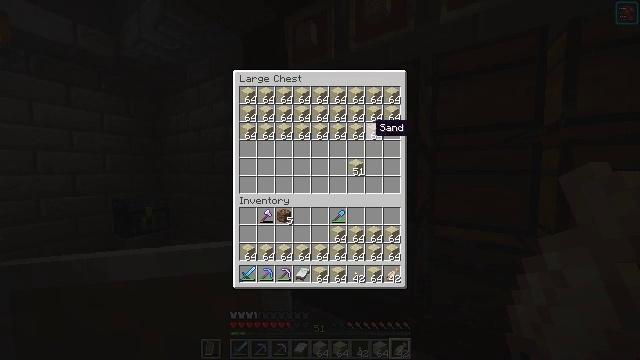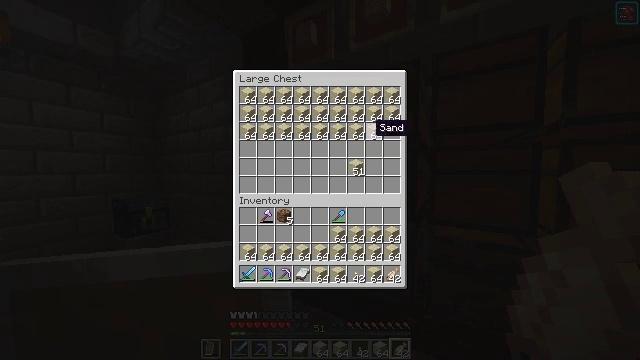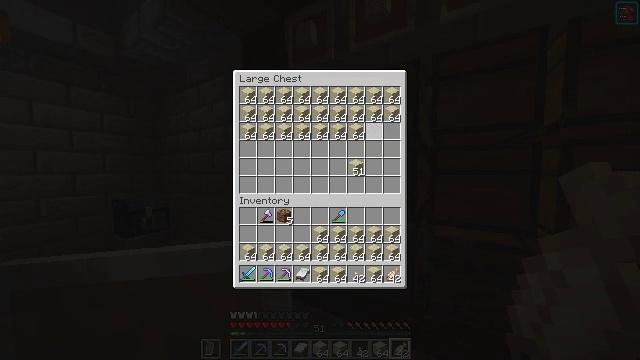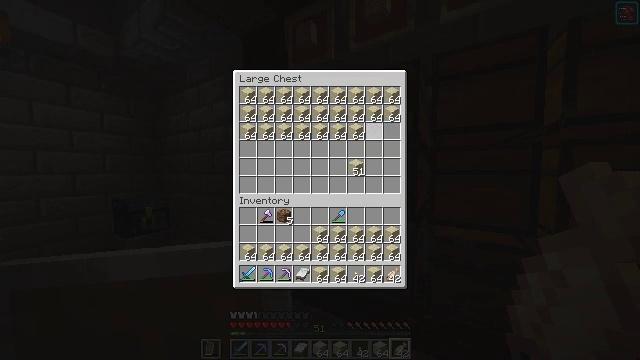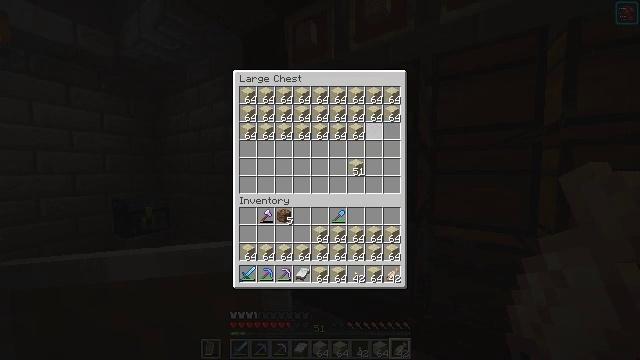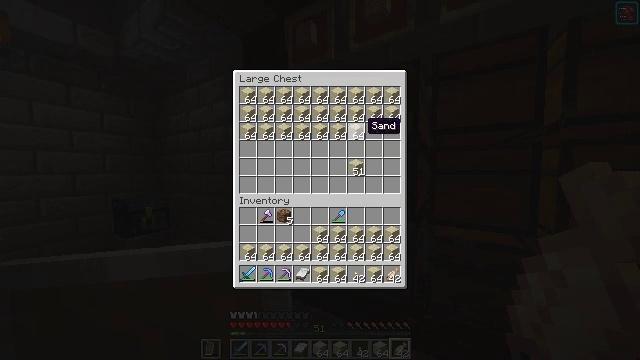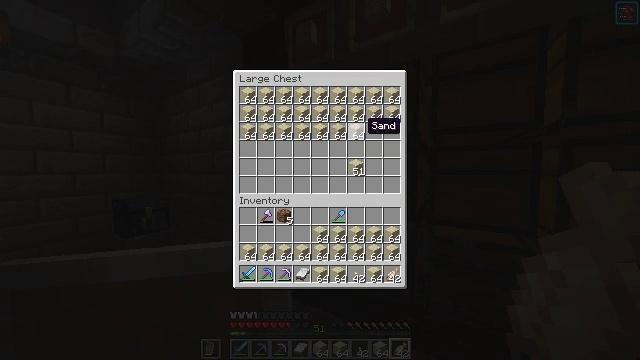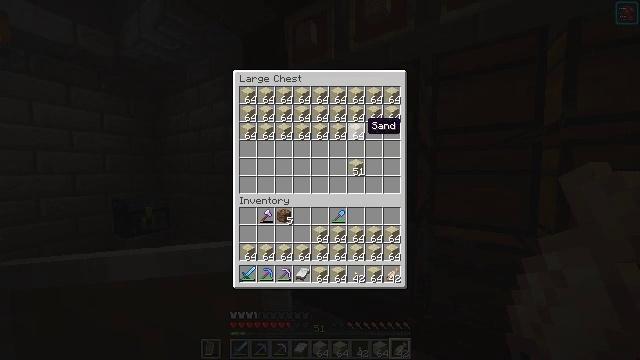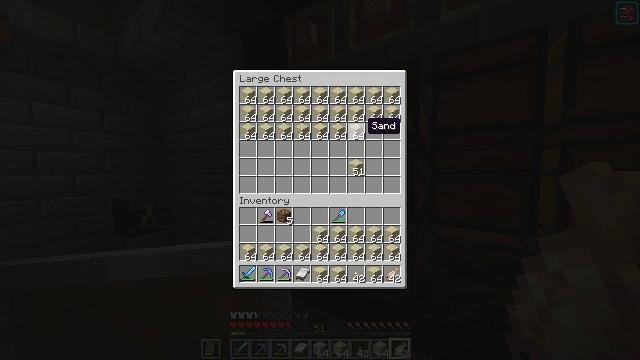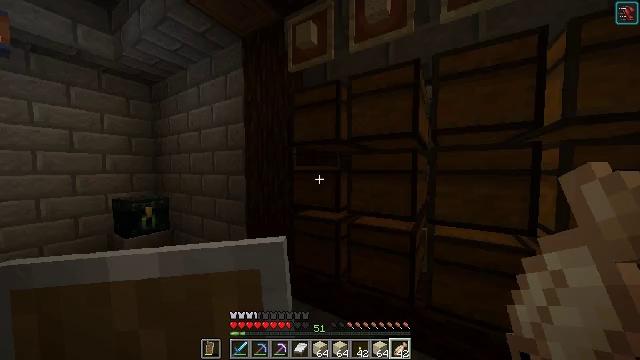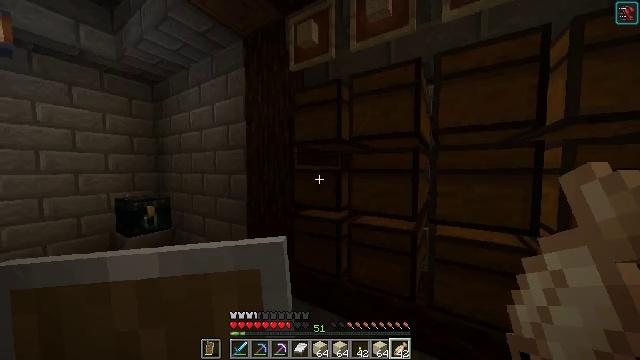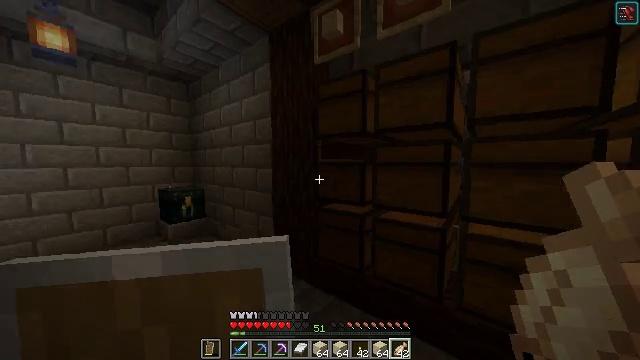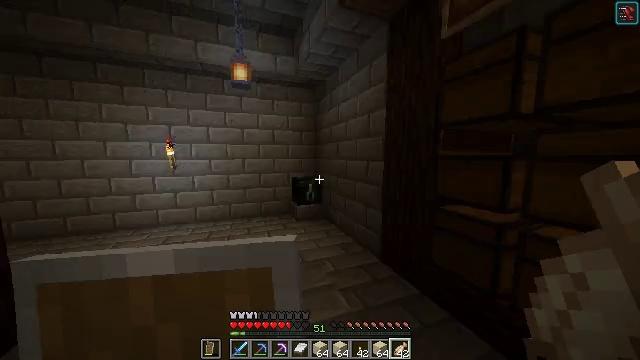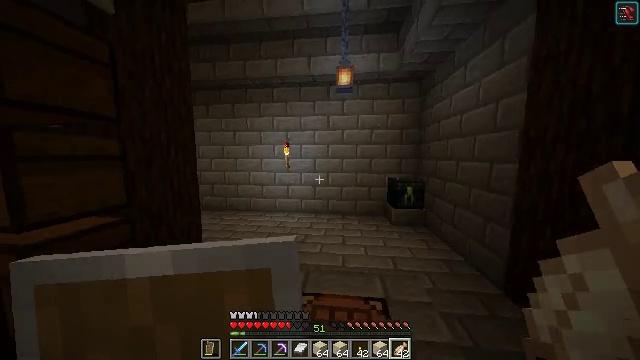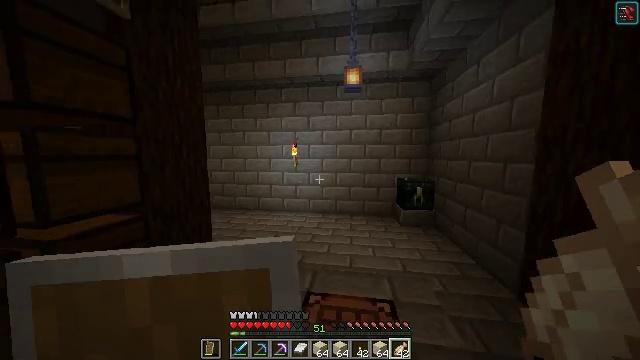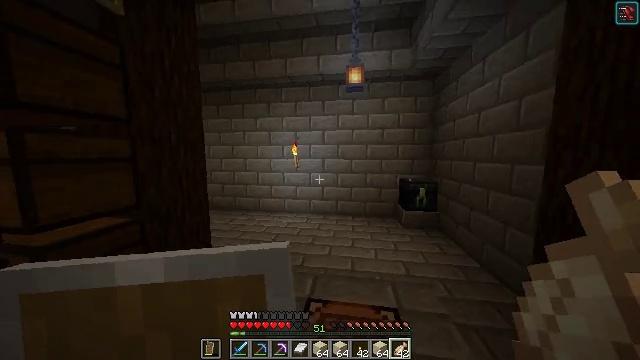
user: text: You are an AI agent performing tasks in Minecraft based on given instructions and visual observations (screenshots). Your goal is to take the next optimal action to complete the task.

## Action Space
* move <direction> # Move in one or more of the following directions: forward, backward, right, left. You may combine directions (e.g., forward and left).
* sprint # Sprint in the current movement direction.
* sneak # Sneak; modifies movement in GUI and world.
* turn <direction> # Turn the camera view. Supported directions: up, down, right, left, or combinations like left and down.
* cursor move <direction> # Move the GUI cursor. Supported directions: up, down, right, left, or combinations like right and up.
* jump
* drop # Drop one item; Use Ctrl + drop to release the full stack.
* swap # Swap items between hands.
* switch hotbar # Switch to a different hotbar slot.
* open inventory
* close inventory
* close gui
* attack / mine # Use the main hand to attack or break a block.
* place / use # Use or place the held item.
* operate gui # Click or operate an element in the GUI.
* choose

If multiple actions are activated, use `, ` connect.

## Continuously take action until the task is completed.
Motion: motion action
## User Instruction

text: Combine gunpowder and sand to craft TNT.
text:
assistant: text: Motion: sneak
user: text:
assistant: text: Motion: sneak, choose
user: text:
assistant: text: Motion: sneak, choose
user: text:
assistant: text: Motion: sneak
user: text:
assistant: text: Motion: sneak, cursor move left
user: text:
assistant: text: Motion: sneak
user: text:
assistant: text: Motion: sneak
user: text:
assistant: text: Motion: sneak
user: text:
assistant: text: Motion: sneak, close inventory
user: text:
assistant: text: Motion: close inventory
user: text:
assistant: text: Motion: turn left and down, close inventory
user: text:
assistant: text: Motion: turn left and down
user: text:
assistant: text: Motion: turn left
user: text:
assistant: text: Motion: turn left
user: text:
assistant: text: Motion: move forward
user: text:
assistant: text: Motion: no_op
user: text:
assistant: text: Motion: move forward, turn left
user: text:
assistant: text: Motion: move forward
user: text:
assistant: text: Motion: move forward
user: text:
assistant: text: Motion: move forward
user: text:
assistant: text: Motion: move forward, turn left
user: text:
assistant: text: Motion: move forward, turn left
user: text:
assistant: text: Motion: move forward, turn left
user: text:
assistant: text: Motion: move forward, turn left
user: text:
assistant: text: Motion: move forward, turn left
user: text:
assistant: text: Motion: move forward, turn left
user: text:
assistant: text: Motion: move forward, turn left
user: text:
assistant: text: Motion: move forward, turn left
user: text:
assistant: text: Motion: move forward
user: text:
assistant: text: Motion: move forward